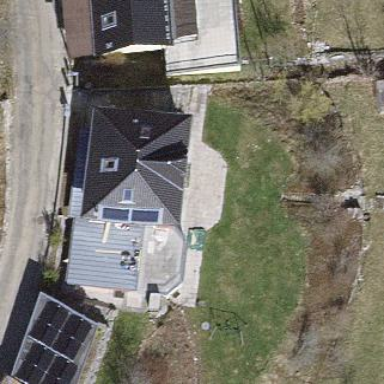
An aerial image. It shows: Detached building with hipped roof shape.